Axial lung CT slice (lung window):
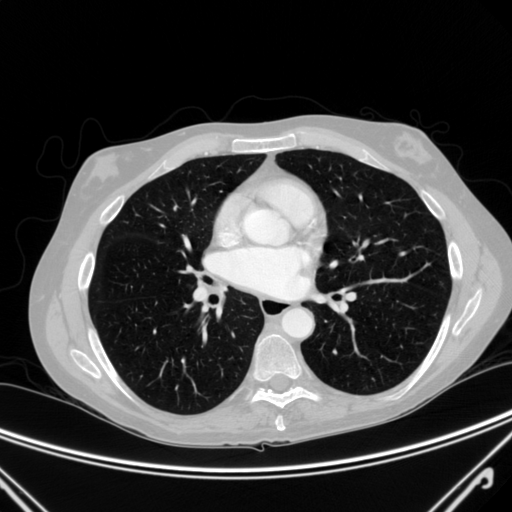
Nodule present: no